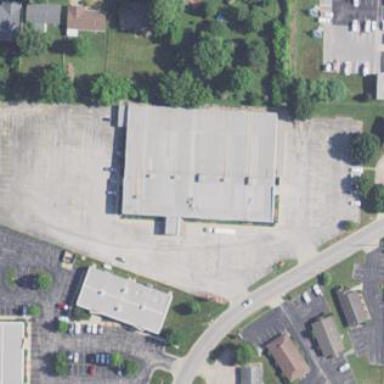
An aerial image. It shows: Building housing bowling alley.